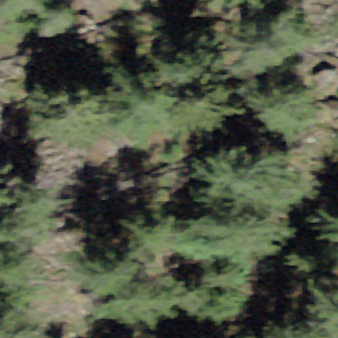
Label: other